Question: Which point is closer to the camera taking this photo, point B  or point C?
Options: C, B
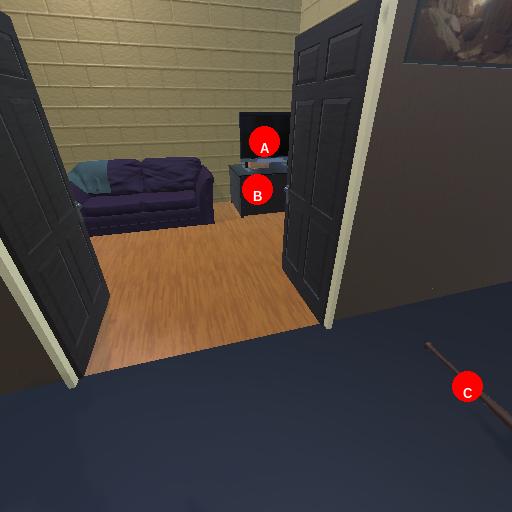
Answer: C